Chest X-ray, AP view. Patient: 6 years old, sex M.
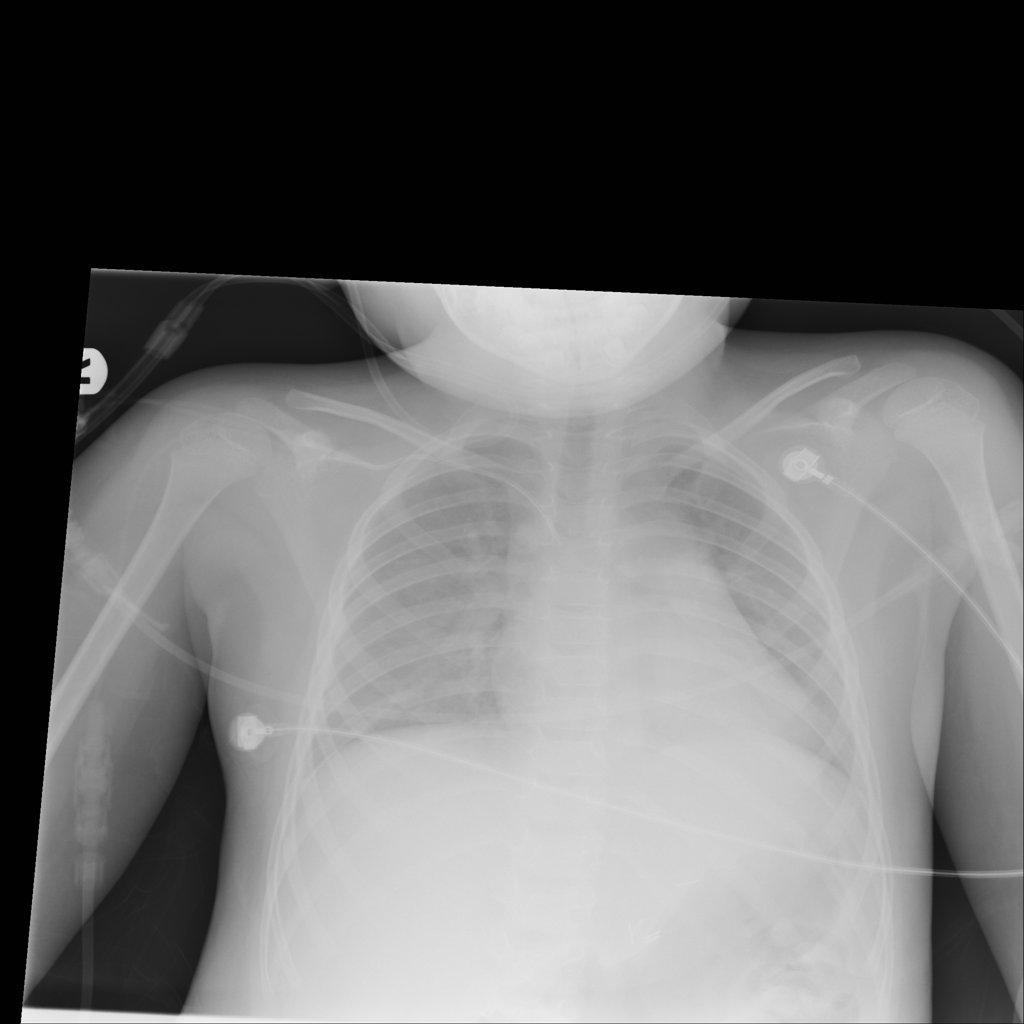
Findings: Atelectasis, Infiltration